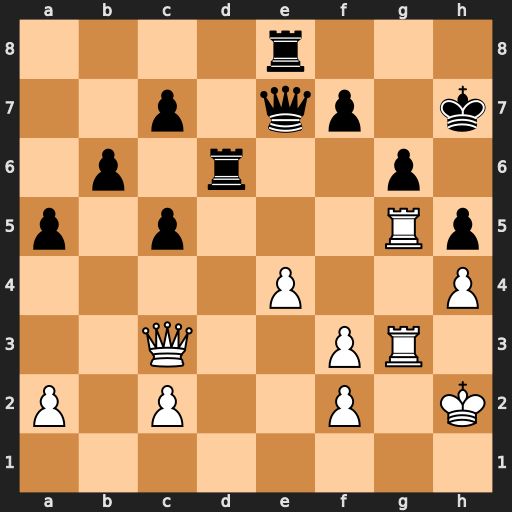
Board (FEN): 4r3/2p1qp1k/1p1r2p1/p1p3Rp/4P2P/2Q2PR1/P1P2P1K/8
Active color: w
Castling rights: -
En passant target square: -
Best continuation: Rxh5+ gxh5 Qg7#